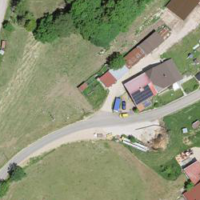
EUNIS habitat code: 24
Species observed at this site:
Matricaria discoidea